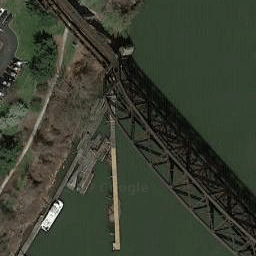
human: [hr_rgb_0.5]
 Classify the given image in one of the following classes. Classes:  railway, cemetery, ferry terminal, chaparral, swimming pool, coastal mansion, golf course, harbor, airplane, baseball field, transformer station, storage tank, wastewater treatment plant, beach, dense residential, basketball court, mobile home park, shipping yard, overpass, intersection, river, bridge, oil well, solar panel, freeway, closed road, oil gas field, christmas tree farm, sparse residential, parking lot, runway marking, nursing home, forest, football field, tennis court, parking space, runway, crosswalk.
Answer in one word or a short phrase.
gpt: bridge